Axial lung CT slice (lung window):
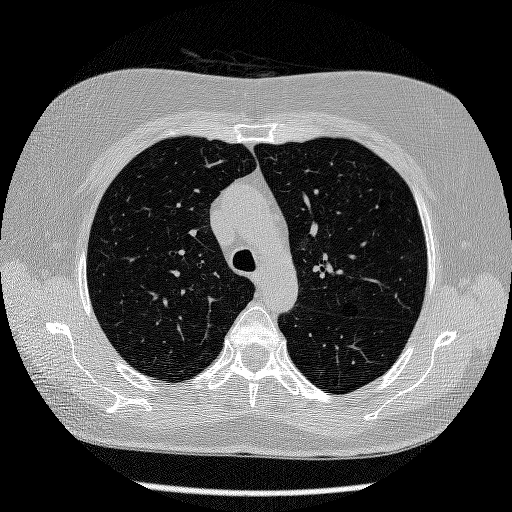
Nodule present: no